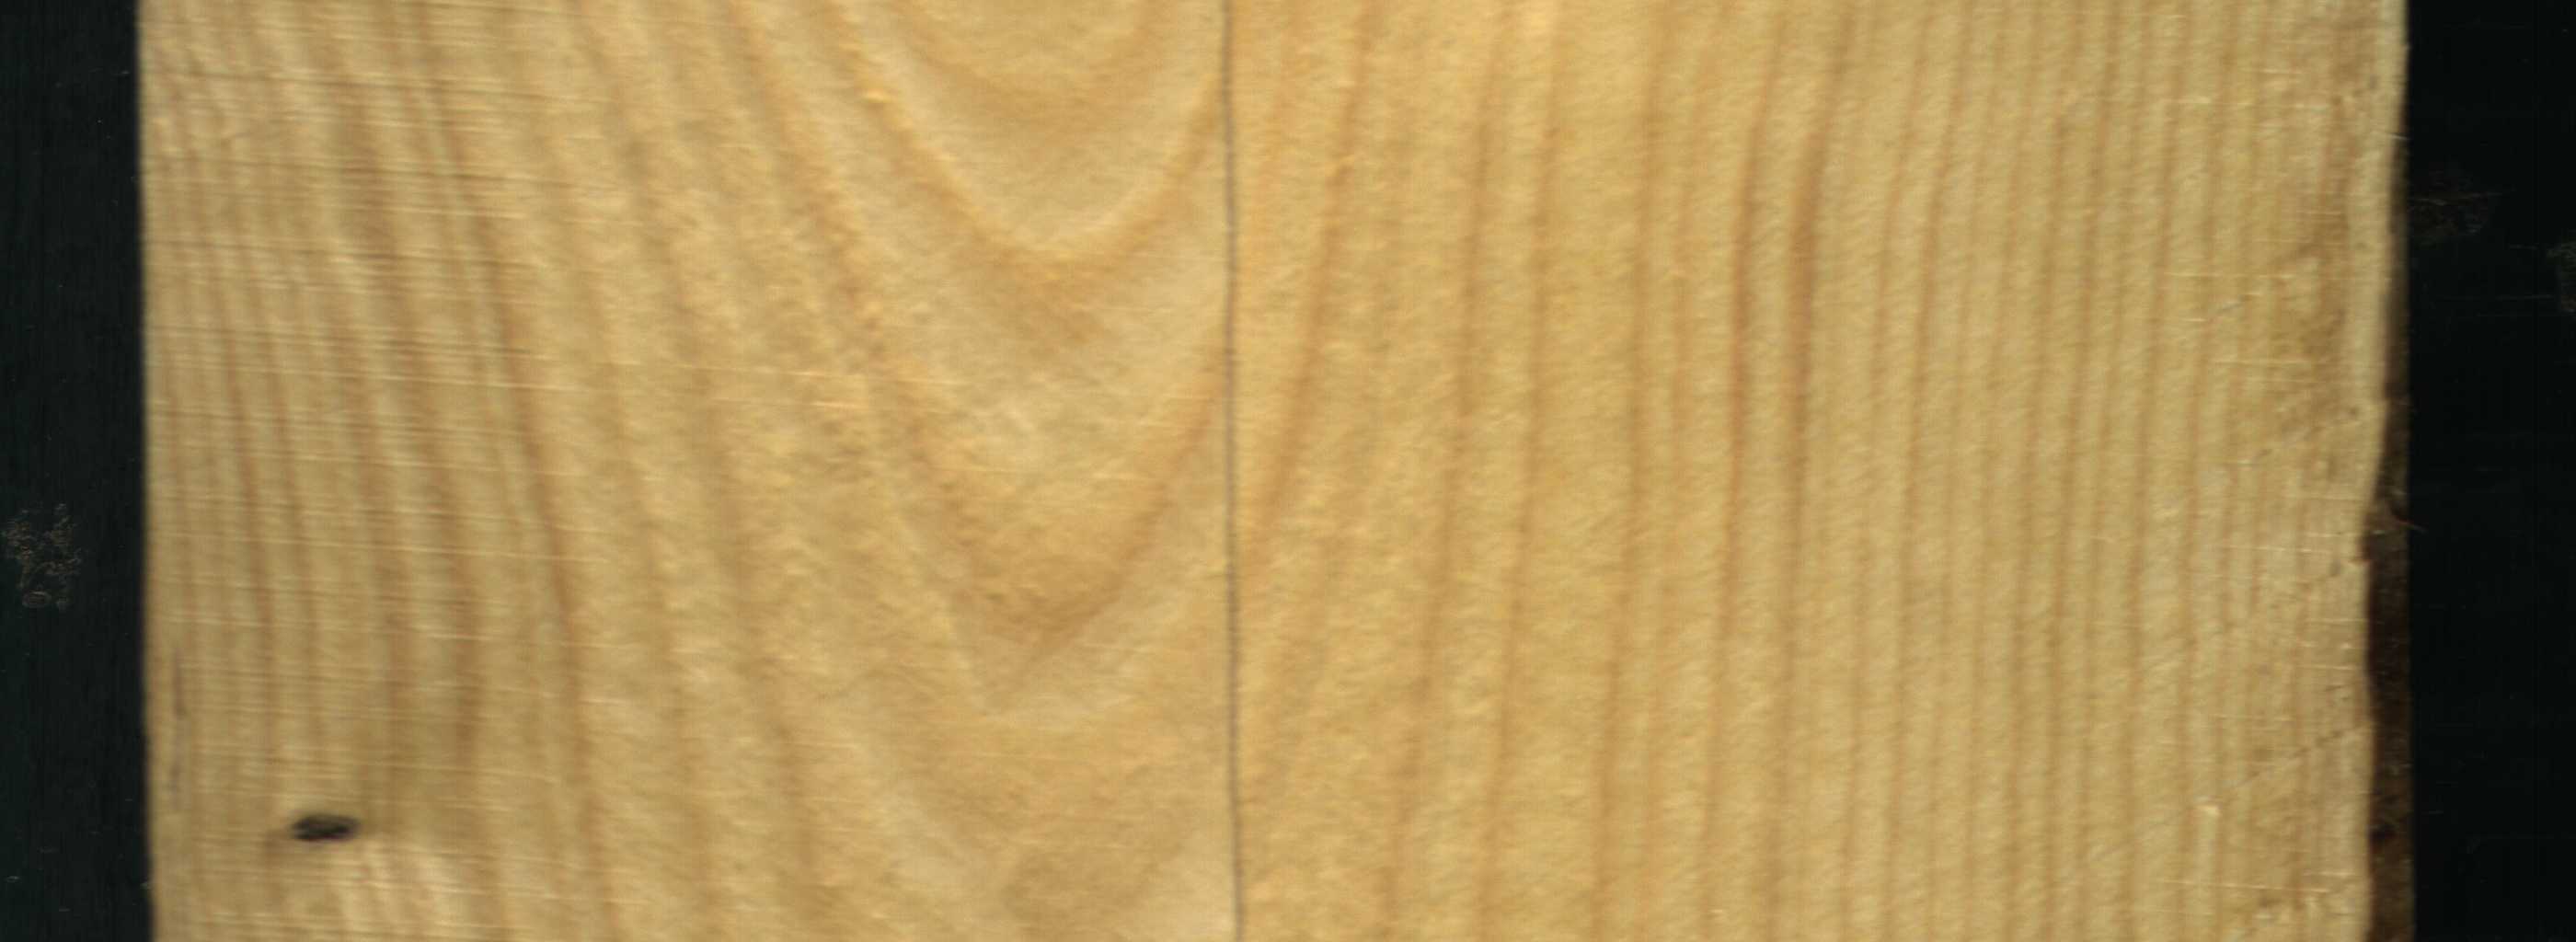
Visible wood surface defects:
Dead_Knot